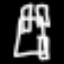
Label: bed